Aerial crown-view tile of a tropical tree (Barro Colorado Island, Panama), acquired 20250317:
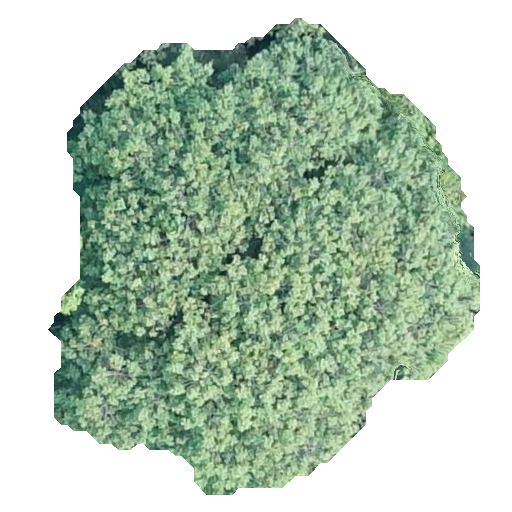
Species: Spondias radlkoferi
GBIF accepted scientific name: Spondias radlkoferi
Crown area: 218.921 m²